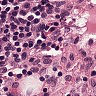
Metastatic tissue present: no